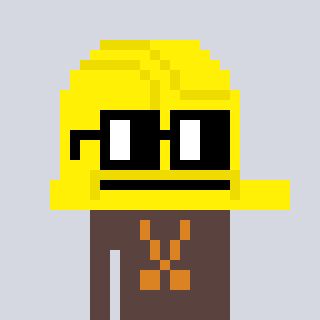
a pixel art character with square black glasses, a construction helmet-shaped head and a darkbrown-colored body on a cool background